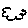
Label: cloud